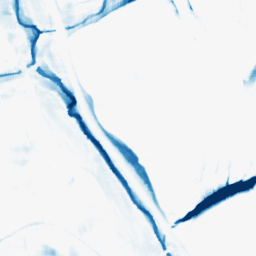
Category: morphological
Decomposition family: morphological_rect
Decomposition parameters: operation: closing
width: 20
height: 20
Upsampling method: linear_exact
Upsampling parameters: scale: 2
Upsampling scale: 2